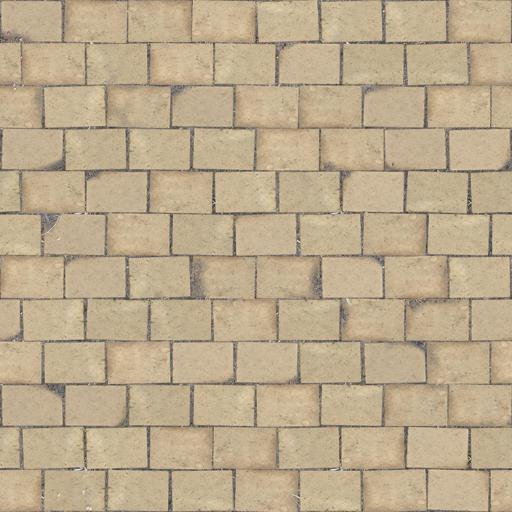
Tags: brown dirt dirty tiled tiles yellow